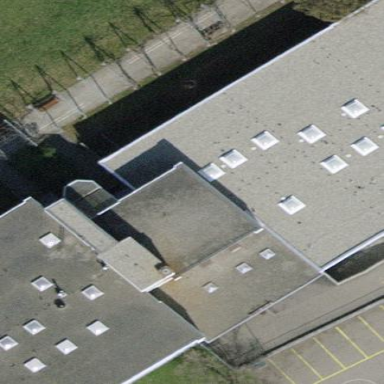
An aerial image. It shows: School building.